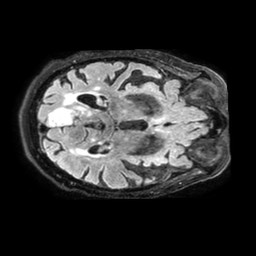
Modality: FLAIR
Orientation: axial
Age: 80
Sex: male
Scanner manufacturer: philips
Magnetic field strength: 3 T
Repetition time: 4.8 s
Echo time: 0.34 s